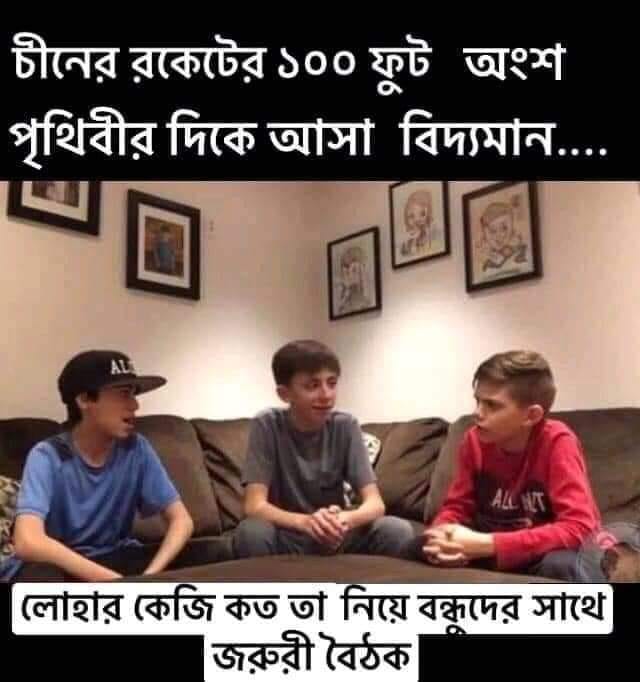
Caption: চীনের রকেটের ১০০ ফুট অংশ পৃথিবীর দিকে আসা বিদ্যমান     লোহার কেজি কত তা নিয়ে বন্ধুদের সাথে জরুরী বৈঠক
Label: non-hate